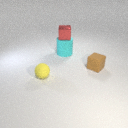
large cyan rubber cylinder behind small yellow rubber sphere